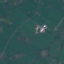
Label: Pasture